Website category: university
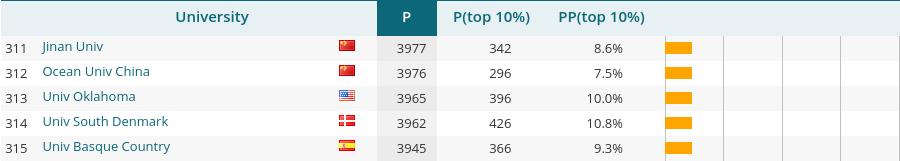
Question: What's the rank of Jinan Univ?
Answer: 311

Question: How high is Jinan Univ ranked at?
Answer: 311

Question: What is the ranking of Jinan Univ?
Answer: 311

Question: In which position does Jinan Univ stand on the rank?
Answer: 311

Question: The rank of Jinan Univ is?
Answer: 311

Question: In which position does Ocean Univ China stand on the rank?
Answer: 312

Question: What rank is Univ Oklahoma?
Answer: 313

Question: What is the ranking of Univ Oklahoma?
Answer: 313

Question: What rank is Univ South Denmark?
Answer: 314

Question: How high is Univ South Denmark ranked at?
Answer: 314

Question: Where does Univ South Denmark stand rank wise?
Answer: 314

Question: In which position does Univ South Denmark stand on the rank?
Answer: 314

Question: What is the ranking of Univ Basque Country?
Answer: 315

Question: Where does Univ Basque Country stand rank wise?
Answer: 315

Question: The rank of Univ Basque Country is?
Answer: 315

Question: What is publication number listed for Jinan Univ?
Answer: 3977

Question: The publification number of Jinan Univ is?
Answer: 3977

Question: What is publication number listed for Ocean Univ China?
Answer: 3976

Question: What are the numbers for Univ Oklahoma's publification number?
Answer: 3965

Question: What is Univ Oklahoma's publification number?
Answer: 3965

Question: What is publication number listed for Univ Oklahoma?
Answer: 3965

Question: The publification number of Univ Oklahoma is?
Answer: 3965

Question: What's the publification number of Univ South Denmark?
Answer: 3962

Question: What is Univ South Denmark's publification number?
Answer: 3962

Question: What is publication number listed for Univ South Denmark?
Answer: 3962

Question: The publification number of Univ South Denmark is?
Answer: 3962

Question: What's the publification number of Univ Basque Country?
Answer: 3945

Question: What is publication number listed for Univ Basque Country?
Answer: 3945

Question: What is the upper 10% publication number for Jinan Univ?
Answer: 342

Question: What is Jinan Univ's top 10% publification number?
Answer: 342

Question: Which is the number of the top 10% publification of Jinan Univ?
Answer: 342

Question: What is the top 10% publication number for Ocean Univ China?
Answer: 296

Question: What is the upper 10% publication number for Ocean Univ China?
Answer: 296

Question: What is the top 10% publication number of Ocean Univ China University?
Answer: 296

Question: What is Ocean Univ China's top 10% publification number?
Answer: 296

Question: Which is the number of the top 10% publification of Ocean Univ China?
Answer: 296

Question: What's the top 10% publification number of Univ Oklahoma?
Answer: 396

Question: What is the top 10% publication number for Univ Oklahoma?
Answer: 396

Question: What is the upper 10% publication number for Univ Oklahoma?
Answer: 396

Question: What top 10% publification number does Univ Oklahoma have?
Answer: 396

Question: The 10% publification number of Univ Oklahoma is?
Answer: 396

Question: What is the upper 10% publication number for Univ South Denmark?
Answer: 426

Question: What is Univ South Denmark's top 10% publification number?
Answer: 426

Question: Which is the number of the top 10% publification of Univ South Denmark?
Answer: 426

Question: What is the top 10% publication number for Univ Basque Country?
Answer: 366

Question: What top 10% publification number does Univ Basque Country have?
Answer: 366

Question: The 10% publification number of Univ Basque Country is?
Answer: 366

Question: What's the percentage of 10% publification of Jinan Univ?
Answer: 8.6%

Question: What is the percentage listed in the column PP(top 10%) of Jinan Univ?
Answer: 8.6%

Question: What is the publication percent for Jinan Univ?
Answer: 8.6%

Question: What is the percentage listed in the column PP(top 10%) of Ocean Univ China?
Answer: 7.5%

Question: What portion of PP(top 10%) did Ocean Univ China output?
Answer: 7.5%

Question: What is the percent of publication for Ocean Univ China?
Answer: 7.5%

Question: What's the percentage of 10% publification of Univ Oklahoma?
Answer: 10.0%

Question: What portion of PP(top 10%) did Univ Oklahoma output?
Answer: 10.0%

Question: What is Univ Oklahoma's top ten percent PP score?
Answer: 10.0%

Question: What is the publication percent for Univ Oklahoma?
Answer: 10.0%

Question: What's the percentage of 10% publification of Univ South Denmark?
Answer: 10.8%

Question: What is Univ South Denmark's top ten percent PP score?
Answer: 10.8%

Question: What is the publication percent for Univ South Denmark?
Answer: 10.8%

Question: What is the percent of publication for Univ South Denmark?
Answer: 10.8%

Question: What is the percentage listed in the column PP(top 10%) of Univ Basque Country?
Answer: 9.3%

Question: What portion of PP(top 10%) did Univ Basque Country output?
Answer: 9.3%

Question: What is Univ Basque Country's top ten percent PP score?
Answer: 9.3%